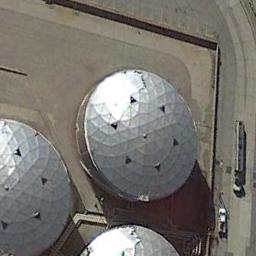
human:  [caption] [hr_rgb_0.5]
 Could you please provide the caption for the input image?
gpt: There is a black house beside the storage tanks .

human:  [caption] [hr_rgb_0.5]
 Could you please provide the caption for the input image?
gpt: There are several neatly arranged large oil storage tanks in the factory .

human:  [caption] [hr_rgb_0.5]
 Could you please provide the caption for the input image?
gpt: There are three storage tanks on the bare land .

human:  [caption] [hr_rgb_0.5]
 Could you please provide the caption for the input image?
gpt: There is a building next to the storage tanks .

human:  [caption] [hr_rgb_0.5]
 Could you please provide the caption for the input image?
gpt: There are three storage tanks next to each other .